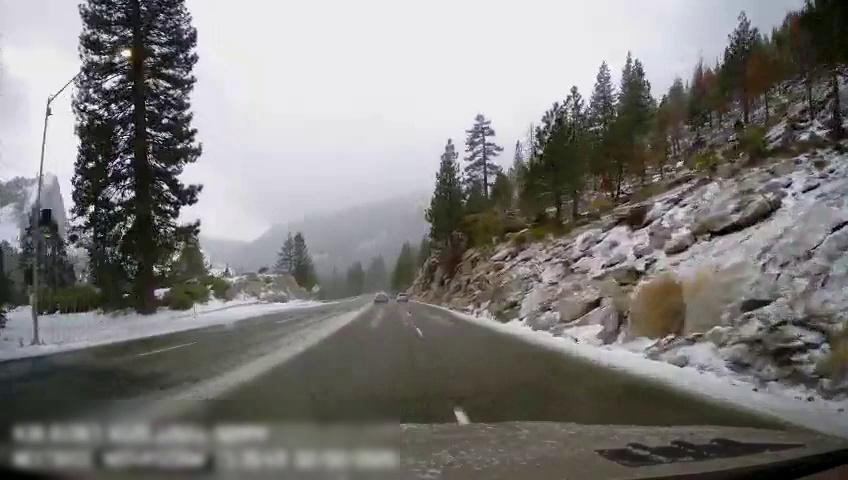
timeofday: Day
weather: Snowy
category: Drivable Space
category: Vehicles | SUV
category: Vehicles | SUV
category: Lanes | Opposite Lane
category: Lanes | Current Lane